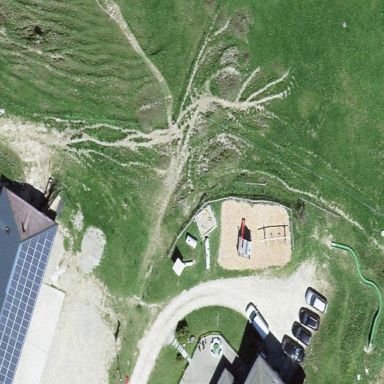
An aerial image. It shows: Playground area for leisure land.